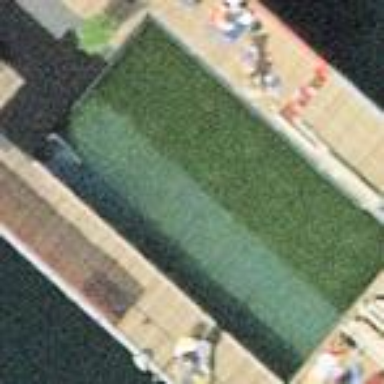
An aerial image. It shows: Swimming pool located in leisure land.